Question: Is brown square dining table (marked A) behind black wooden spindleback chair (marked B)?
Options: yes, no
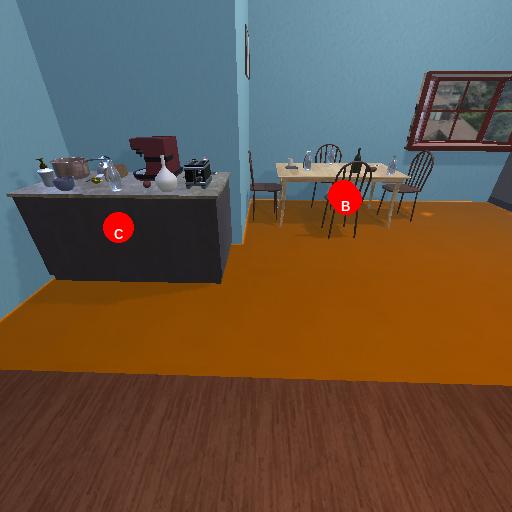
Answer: yes